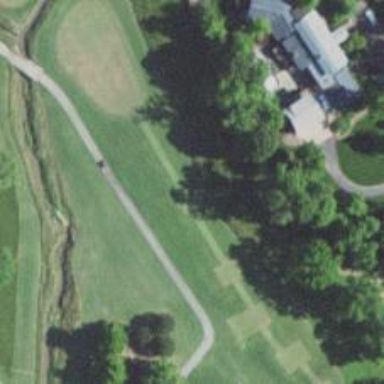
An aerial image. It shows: View of golf hole.